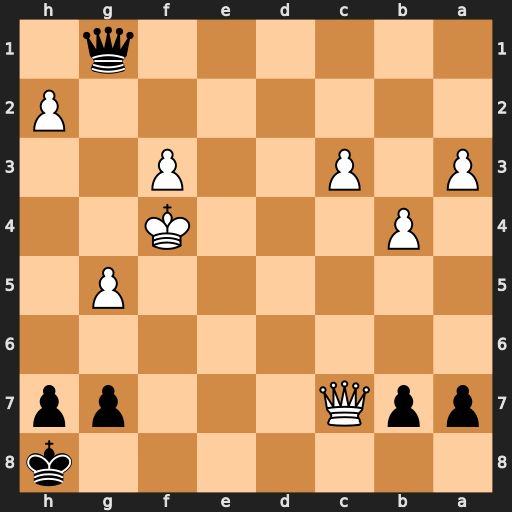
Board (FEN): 7k/ppQ3pp/8/6P1/1P3K2/P1P2P2/7P/6q1
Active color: b
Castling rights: -
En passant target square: -
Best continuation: Qxh2+ Ke3 Qxc7